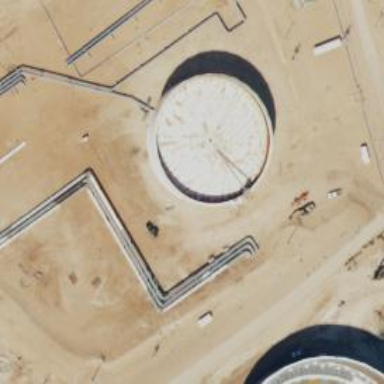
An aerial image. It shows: Storage tank with man-made structure.